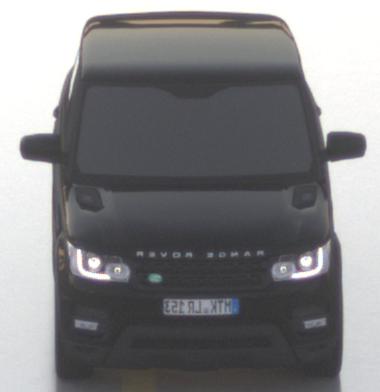
Make: Land Rover
Model: Range Rover Sport 5.0 V8 SC
Detailed model: Range Rover Sport (II)
Model produced from: 2013/09
Model produced until: 2015/07
Doors: 5
Color: black
Road condition: wet road
Daytime: sunrise or sunset
Contrast: low contrast